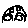
Label: car